Question: I want to center a RelativeLayout which has a TableLayout inside of it INSIDE a LinearLayout. Hence the image below:

Here is my XML code atm:
'''
<LinearLayout
xmlns:android="http://schemas.android.com/apk/res/android"
android:id="@+id/titlebar_layout"
android:layout_width="fill_parent"
android:layout_height="wrap_content"
android:gravity="center_horizontal"
android:orientation="vertical"
>
<RelativeLayout
xmlns:android="http://schemas.android.com/apk/res/android"
android:id="@+id/titlebar_layout"
android:layout_width="wrap_content"
android:layout_height="wrap_content"
>
<TableLayout
xmlns:android="http://schemas.android.com/apk/res/android"
android:id="@+id/menu_layout"
android:layout_width="fill_parent"
android:layout_height="wrap_content"
android:background="@color/foregroundColor">
<TableRow>
<TextView
android:layout_width="wrap_content"
android:layout_height="wrap_content"
android:layout_gravity="center"
android:text="MEDIA"
android:textColor="@color/menuFontColor"
android:paddingTop="5dp"
android:paddingBottom="5dp"
android:paddingLeft="60dp"
android:paddingRight="60dp"
/>
<TextView
android:layout_width="wrap_content"
android:layout_height="wrap_content"
android:layout_gravity="center"
android:text="CALENDER"
android:textColor="@color/menuFontColor"
android:paddingTop="5dp"
android:paddingBottom="5dp"
android:paddingLeft="60dp"
android:paddingRight="60dp"
/>
<TextView
android:layout_width="wrap_content"
android:layout_height="wrap_content"
android:layout_gravity="center"
android:text="HOME"
android:textColor="@color/menuFontColor"
android:paddingTop="5dp"
android:paddingBottom="5dp"
android:paddingLeft="60dp"
android:paddingRight="60dp"
/>
<TextView
android:layout_width="wrap_content"
android:layout_height="wrap_content"
android:layout_gravity="center"
android:text="NEXT EVENT"
android:textColor="@color/menuFontColor"
android:paddingTop="5dp"
android:paddingBottom="5dp"
android:paddingLeft="60dp"
android:paddingRight="60dp"
/>
<TextView
android:layout_width="wrap_content"
android:layout_height="wrap_content"
android:layout_gravity="center"
android:text="ABOUT"
android:textColor="@color/menuFontColor"
android:paddingTop="5dp"
android:paddingBottom="5dp"
android:paddingLeft="60dp"
android:paddingRight="60dp"
/>
</TableRow>
</TableLayout>
</RelativeLayout>
</LinearLayout>
<android.support.v4.view.ViewPager
android:id="@+id/pager"
android:layout_width="fill_parent"
android:layout_height="fill_parent"
/>
'''
Problem: The RelativeLayout refuses to center itself, it's aligns automaticlly to the left. Anyway to fix this?
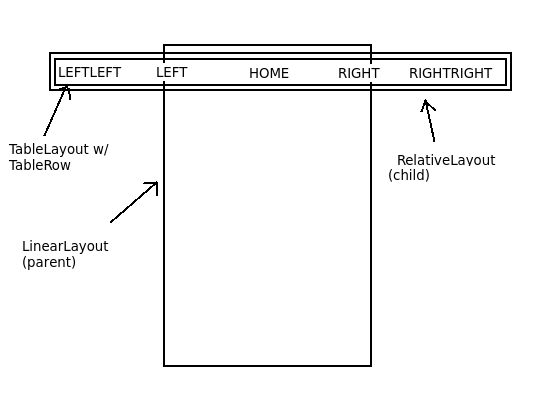
Answer: add android:gravity="center_horizontal" to your TableRow tag, this should do the trick